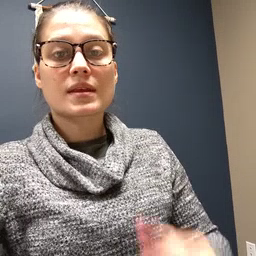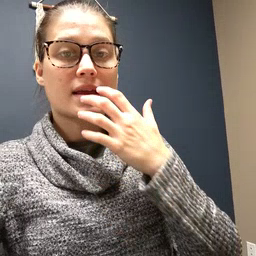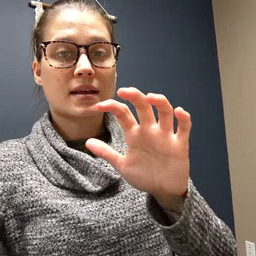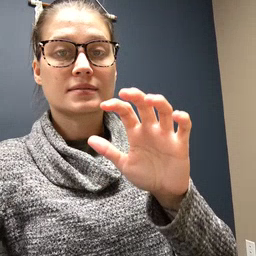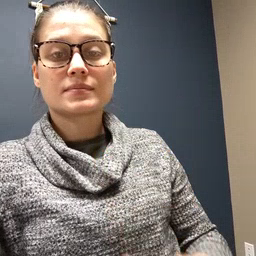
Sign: hot